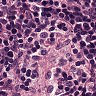
Metastatic tissue present: no